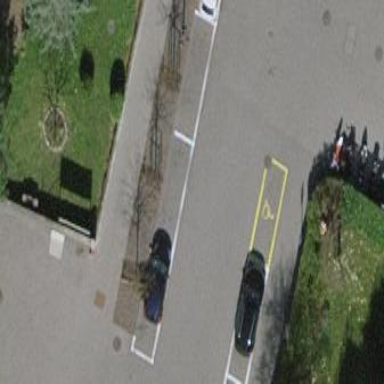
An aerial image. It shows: Street-side parking area.